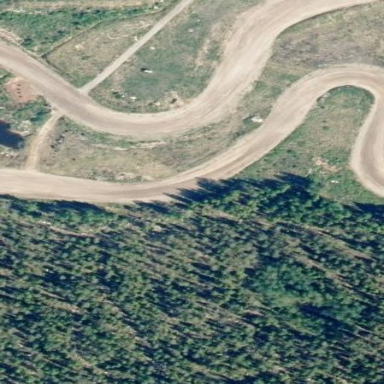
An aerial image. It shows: Raceway road.